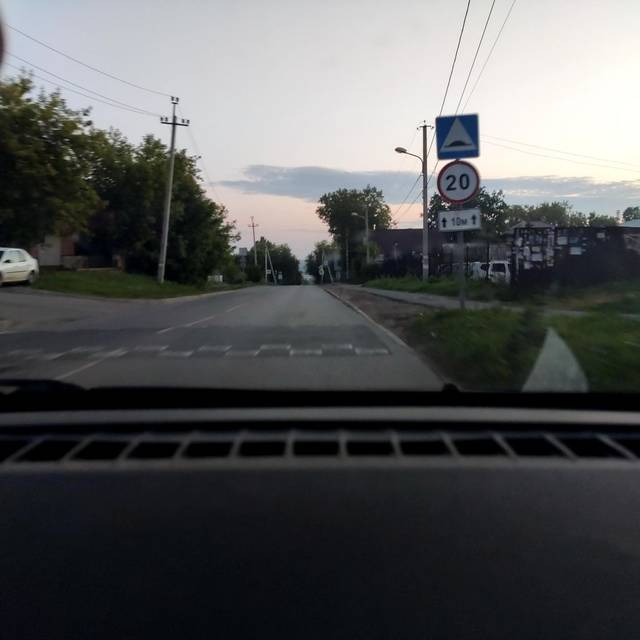
Region: Russia
Coordinates: 58.034, 56.324